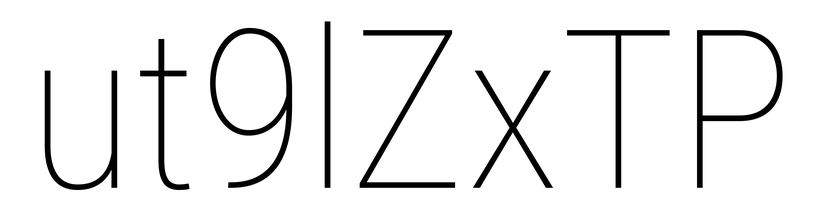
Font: Roboto_Condensed_Thin